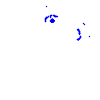
Particle: pion